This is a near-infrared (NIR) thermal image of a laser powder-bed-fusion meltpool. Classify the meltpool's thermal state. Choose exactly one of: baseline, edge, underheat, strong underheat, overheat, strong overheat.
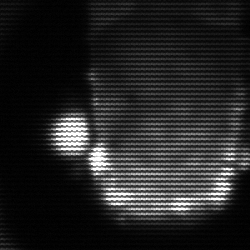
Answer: baseline